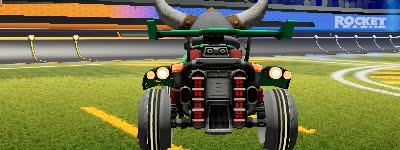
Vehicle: octane